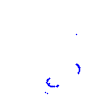
Particle: proton